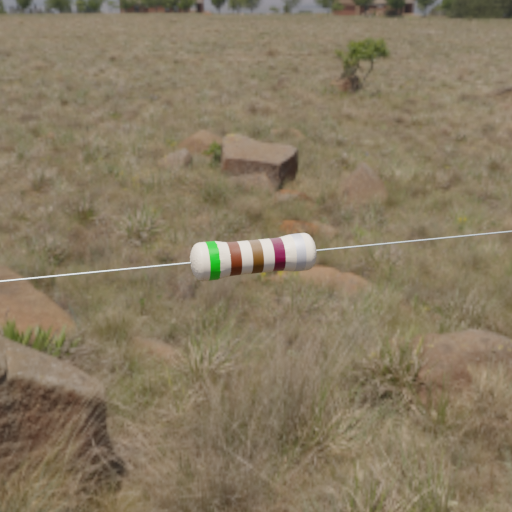
Resistor colour bands (in order): green, brown, brown, brown, silver